Aerial crown-view tile of a tropical tree (Barro Colorado Island, Panama), acquired 20250414:
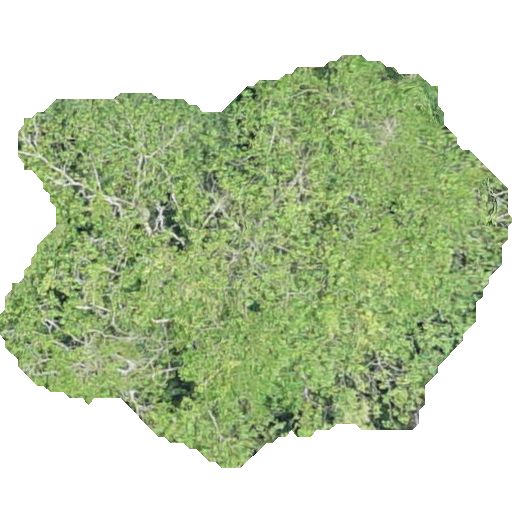
Species: Hura crepitans
GBIF accepted scientific name: Hura crepitans
Crown area: 220.013 m²